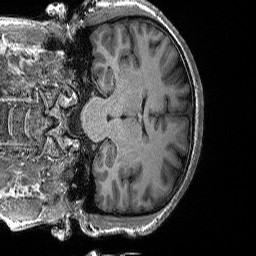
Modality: T1w
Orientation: coronal
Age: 30
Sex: male